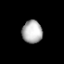
Tissue: lung
Cell type: T cells
Senescence score: 0.2244
Nuclear area (px): 448
Mean DAPI intensity: 178.259